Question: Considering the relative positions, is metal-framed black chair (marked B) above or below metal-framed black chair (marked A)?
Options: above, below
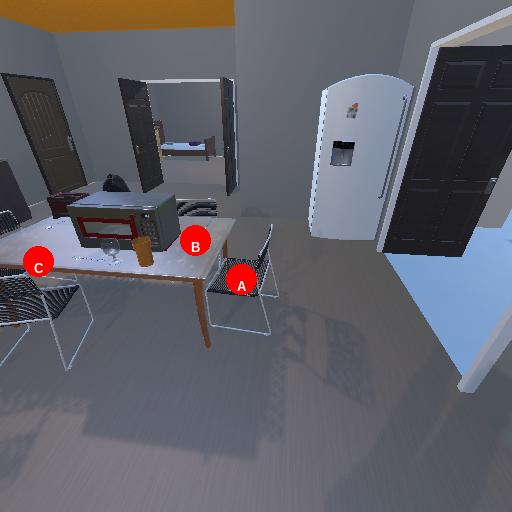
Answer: above